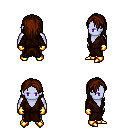
a pixel art fantasy rpg character, male body template, dark elf, purple skin, brown robe, metal pants, brown long hairstyle, gold gloves, gold boots, four views (front, back, left, right), 2x2 character sprite sheet, small pixel art, hard edges, no anti-aliasing